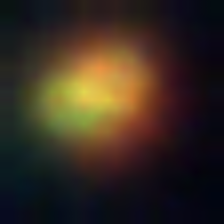
Taxon: NanoPlankton
Group: Other